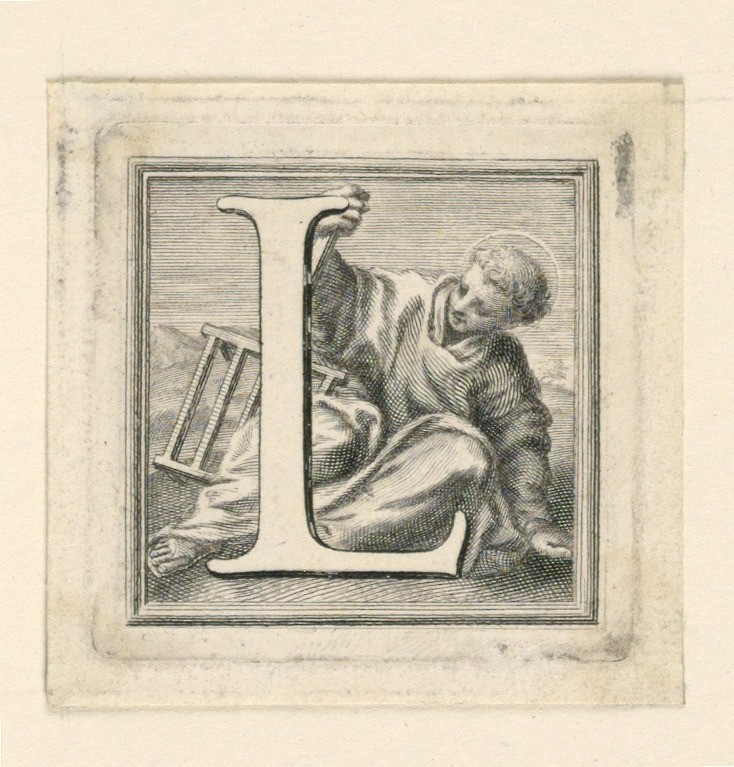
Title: Decorated Capital Letter L
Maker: Jakob Frey, Swiss, active Italy, 1681 - 1752
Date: ca. 1715
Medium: Engraving on paper
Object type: Print
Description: Letter L, before St. Laurence, seated on the ground, holding the grill.